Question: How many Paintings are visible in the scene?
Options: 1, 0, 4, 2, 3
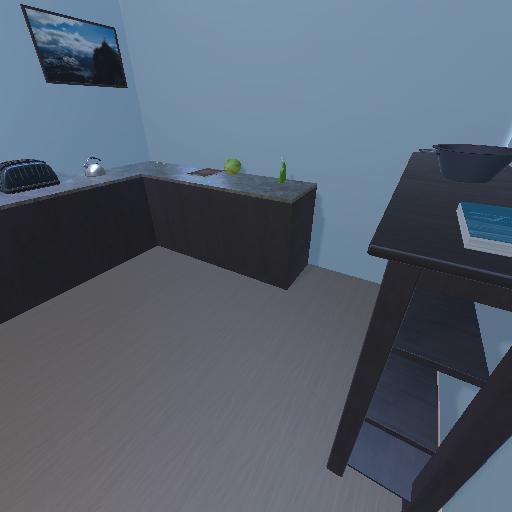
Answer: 1